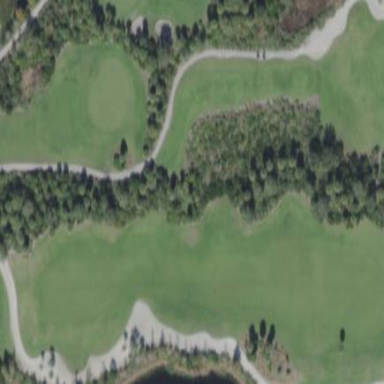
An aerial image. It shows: Golf bunker filled with sandy terrain.